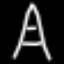
Label: The Eiffel Tower